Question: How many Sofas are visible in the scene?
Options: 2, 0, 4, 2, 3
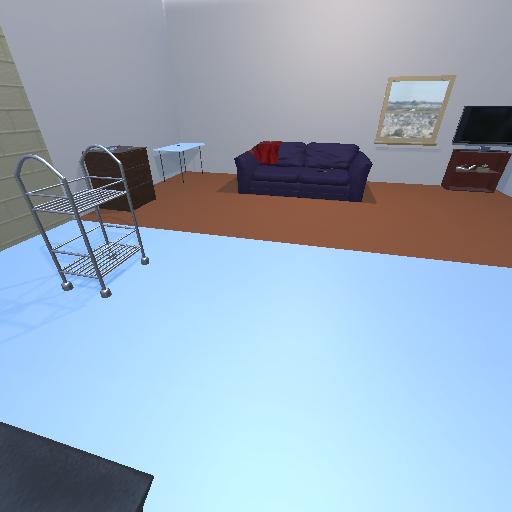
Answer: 2